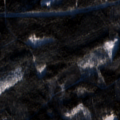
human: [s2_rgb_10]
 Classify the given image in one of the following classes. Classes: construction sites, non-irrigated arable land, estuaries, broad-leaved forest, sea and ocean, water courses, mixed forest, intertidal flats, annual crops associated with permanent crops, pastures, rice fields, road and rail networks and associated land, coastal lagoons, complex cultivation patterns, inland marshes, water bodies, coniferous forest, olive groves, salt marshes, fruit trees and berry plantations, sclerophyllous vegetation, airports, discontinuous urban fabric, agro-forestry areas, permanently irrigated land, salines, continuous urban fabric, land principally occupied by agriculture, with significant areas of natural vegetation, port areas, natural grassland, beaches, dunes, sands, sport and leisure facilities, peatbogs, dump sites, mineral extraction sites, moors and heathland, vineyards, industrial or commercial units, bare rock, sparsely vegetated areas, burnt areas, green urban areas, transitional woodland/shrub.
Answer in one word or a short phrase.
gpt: coniferous forest, mixed forest, water bodies